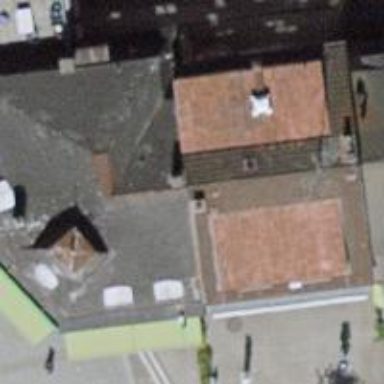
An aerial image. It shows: Restaurant.